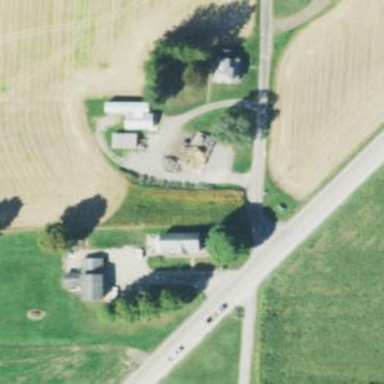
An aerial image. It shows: Driveway leading to service road.